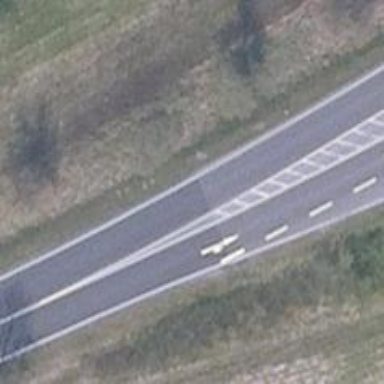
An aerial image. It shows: Primary road with asphalt surface.